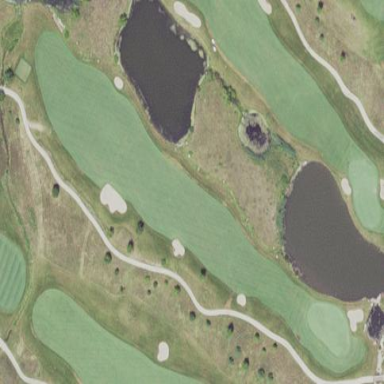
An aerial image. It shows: Rough grassy area used for golf.